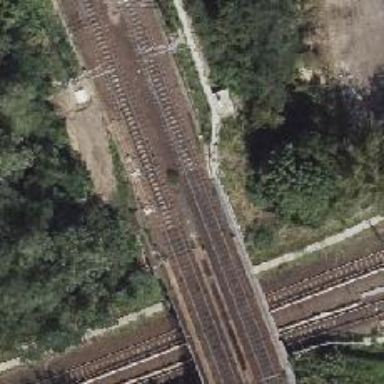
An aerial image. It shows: Bridge over electrified railway with contact lines.